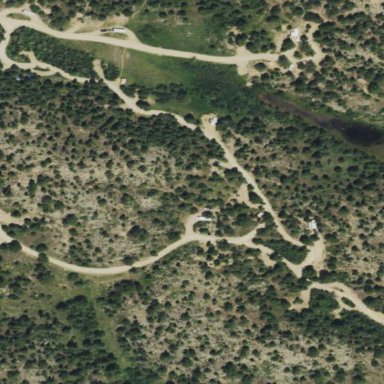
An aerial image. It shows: Campsite with tents and caravans.